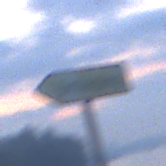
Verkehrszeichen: UmleitungswegweiserLinksweisend
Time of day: Dawn
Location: Outdoor (Urban)
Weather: PartlyCloudy
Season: NotSpecified
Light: Natural